Interaction volume radius: 5 \u00c5
Interaction volume height: 10 \u00c5
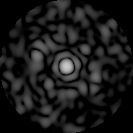
Disorder parameter: 0.7101